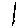
Label: line